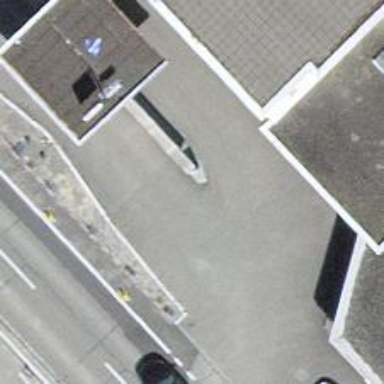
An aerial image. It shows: Fuel station.